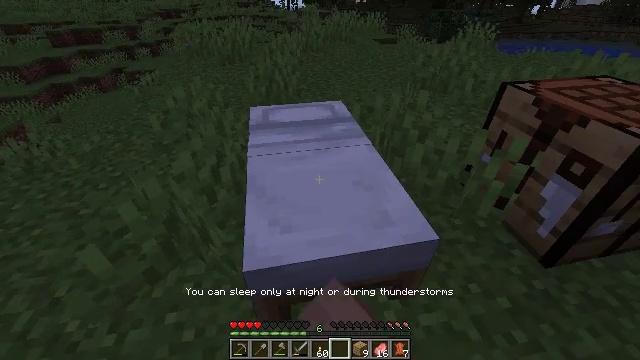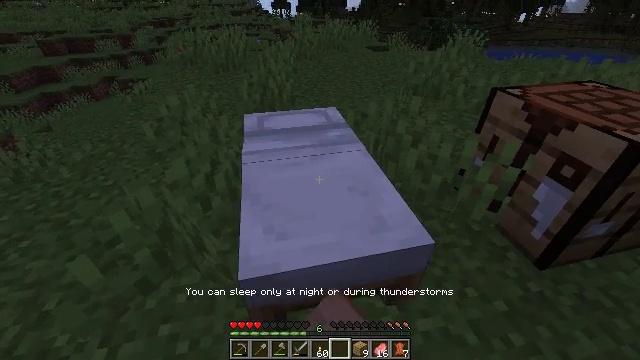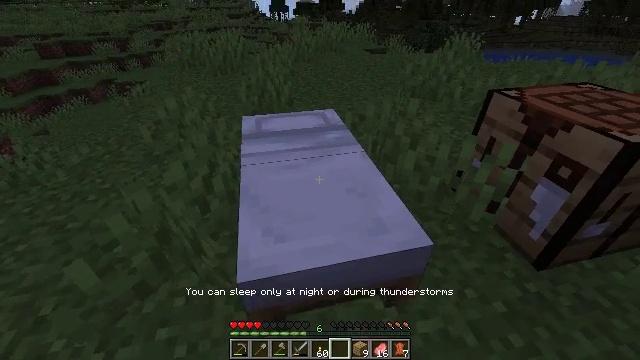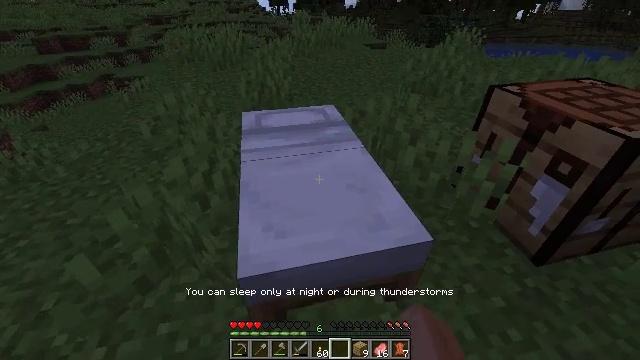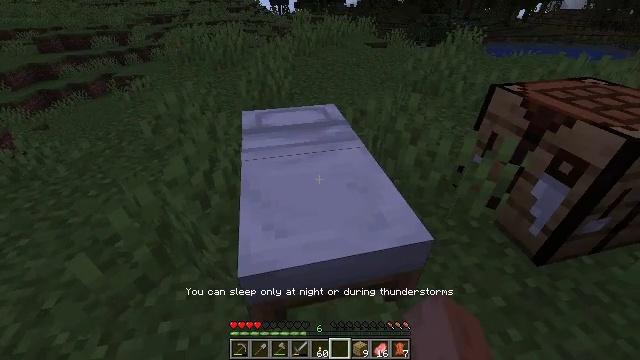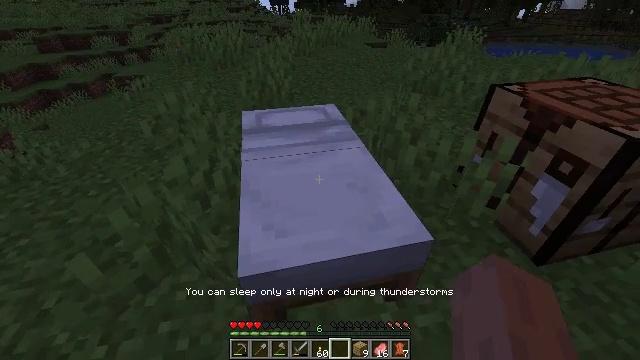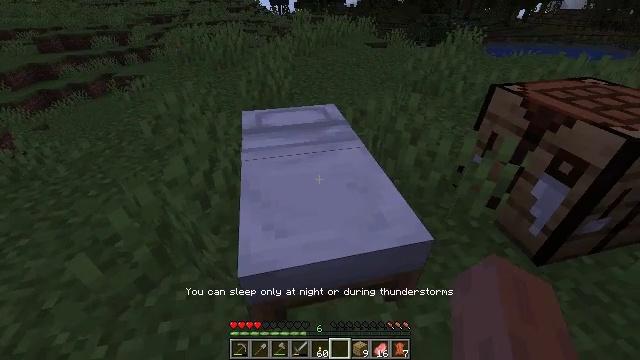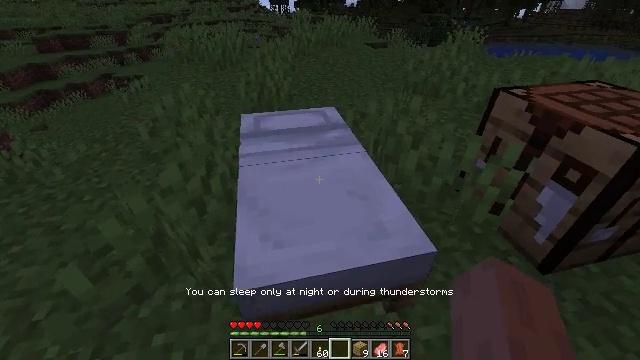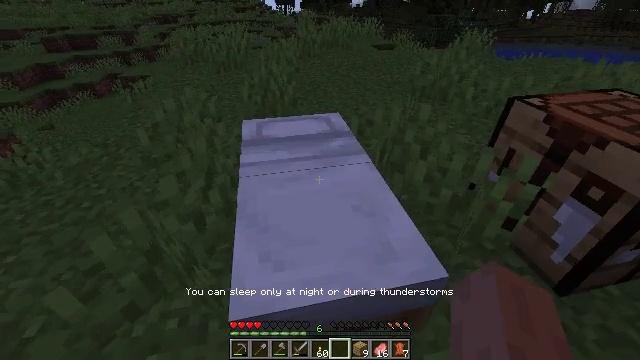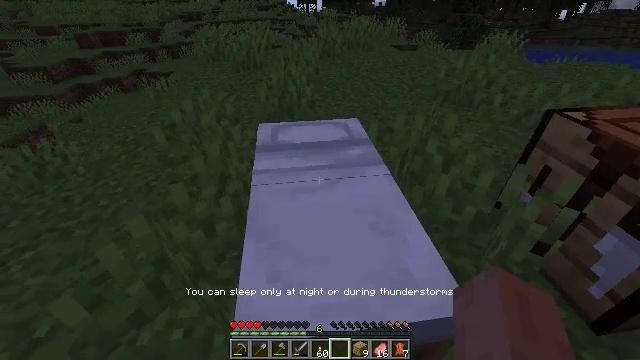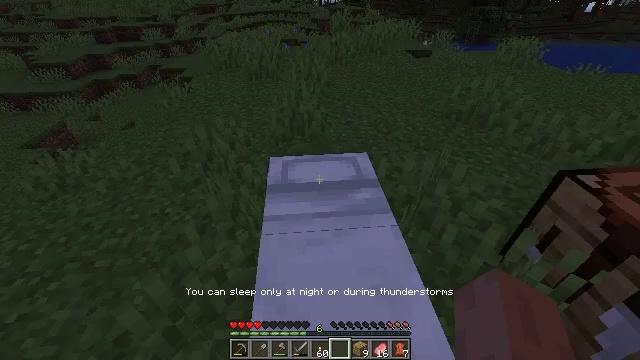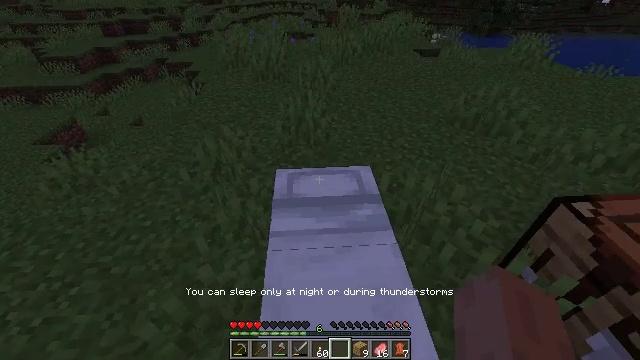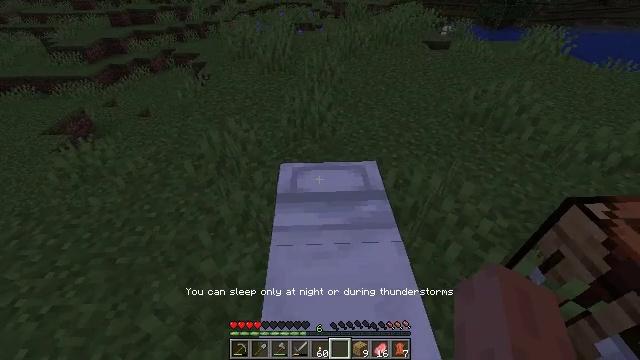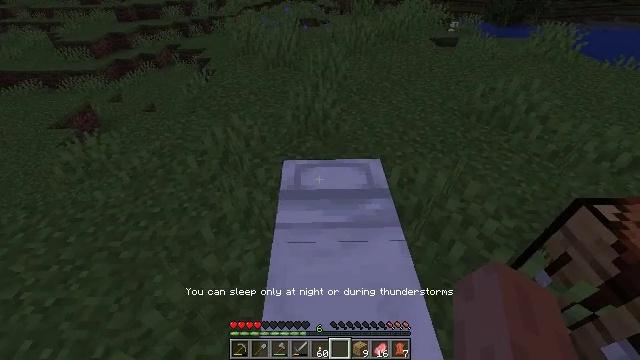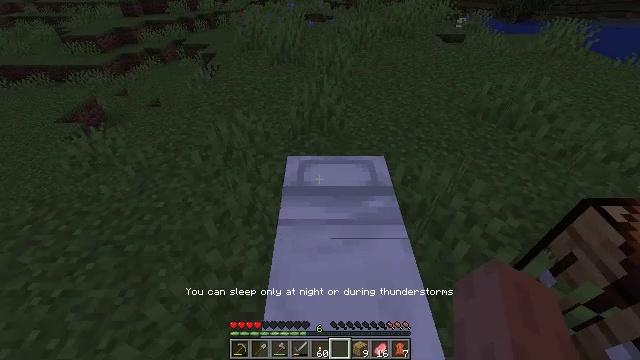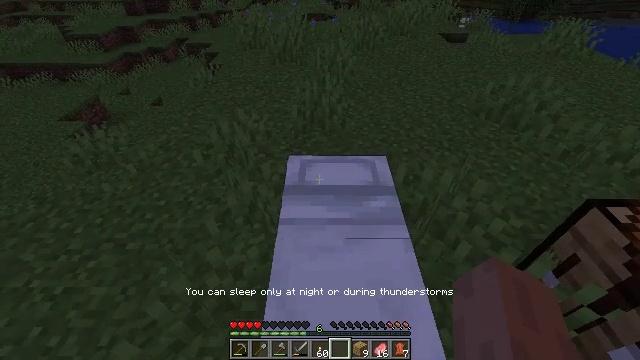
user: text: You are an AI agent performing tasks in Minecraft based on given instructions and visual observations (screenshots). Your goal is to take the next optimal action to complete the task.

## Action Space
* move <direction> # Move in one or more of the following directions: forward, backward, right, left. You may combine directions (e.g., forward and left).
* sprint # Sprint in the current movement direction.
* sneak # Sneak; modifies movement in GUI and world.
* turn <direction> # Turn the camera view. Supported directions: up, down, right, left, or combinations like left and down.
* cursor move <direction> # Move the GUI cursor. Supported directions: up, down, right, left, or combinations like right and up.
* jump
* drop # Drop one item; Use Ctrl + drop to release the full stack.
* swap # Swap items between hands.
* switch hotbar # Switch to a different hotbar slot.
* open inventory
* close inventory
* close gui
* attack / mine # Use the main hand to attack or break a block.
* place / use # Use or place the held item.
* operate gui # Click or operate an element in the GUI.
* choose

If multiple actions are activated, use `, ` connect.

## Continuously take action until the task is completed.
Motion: motion action
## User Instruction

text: Break the white bed to relocate it.
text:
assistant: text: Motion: turn right and up, use / place
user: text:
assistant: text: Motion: no_op
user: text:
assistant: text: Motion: no_op
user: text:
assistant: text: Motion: no_op
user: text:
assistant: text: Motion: no_op
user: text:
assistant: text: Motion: no_op
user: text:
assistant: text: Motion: move forward
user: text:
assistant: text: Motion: move forward, turn left
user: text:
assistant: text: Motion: move forward, turn left
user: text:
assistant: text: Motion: turn left and down
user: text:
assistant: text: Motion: turn left and down, use / place
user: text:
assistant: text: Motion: turn left and down, use / place
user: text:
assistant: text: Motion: turn left, use / place
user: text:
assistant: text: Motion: turn left
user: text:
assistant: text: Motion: no_op
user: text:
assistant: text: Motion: no_op
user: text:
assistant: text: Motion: use / place
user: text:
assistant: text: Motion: use / place
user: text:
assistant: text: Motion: use / place
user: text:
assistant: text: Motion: turn right
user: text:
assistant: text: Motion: no_op
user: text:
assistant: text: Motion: no_op
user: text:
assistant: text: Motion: no_op
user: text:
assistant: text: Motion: no_op
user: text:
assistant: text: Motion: use / place
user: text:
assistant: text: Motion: move back, use / place
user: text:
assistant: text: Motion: move back, use / place
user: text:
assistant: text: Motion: move back, use / place
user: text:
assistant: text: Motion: no_op
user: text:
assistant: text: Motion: use / place